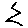
Label: zigzag